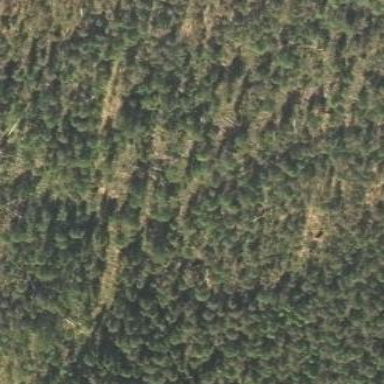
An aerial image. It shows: Needle-leaved woodland.